Brain MRI, t1w sequence, axial 2D slice.
Patient: age 22, sex F, weight 78 kg, height 1.78 m
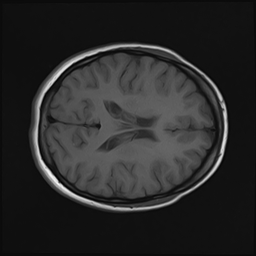